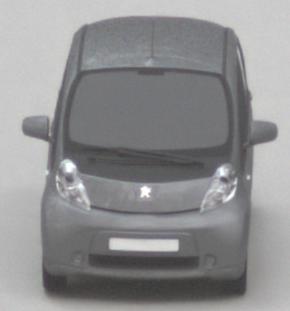
Make: Peugeot
Model: iOn
Detailed model: iOn
Model produced from: 2010/12
Model produced until: 2013/02
Doors: 5
Color: gray
Road condition: dry road
Daytime: sunrise or sunset
Contrast: medium contrast